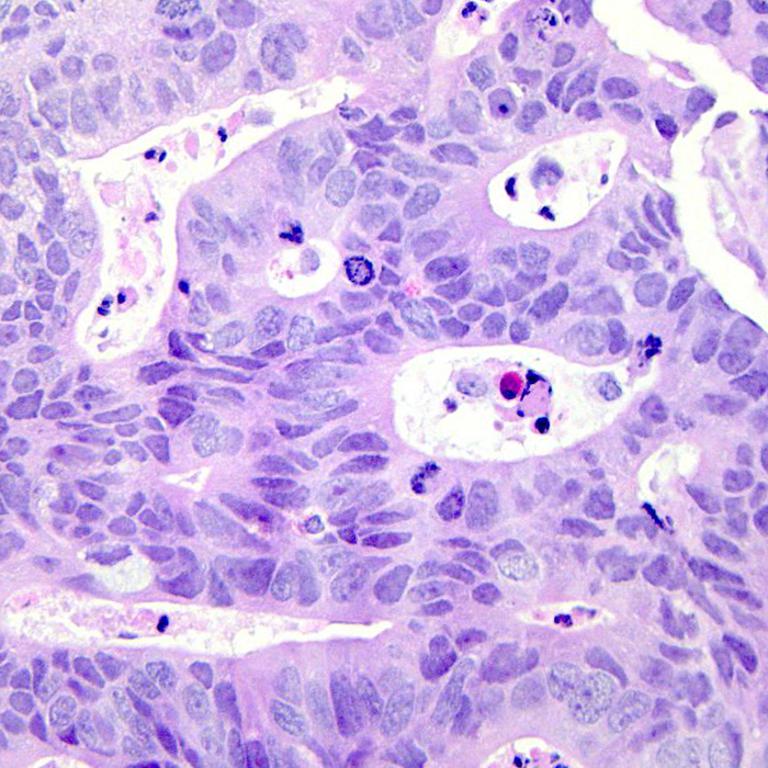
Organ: colon
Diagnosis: adenocarcinomas